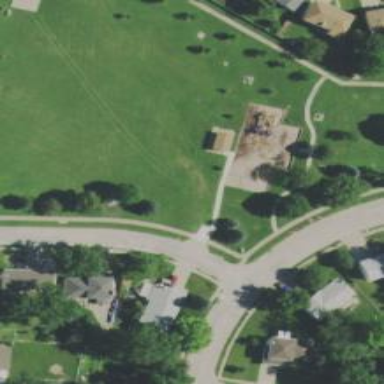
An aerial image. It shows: Springy playground.